Milling tool wear sample.
Tool blade image: 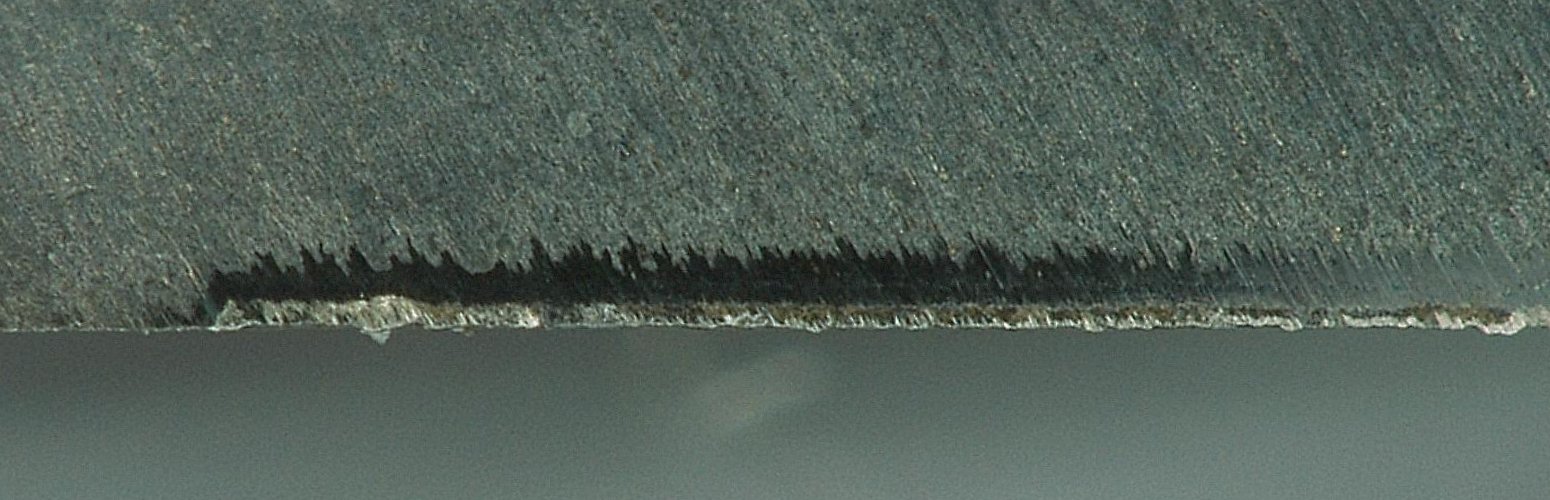
Chip image: 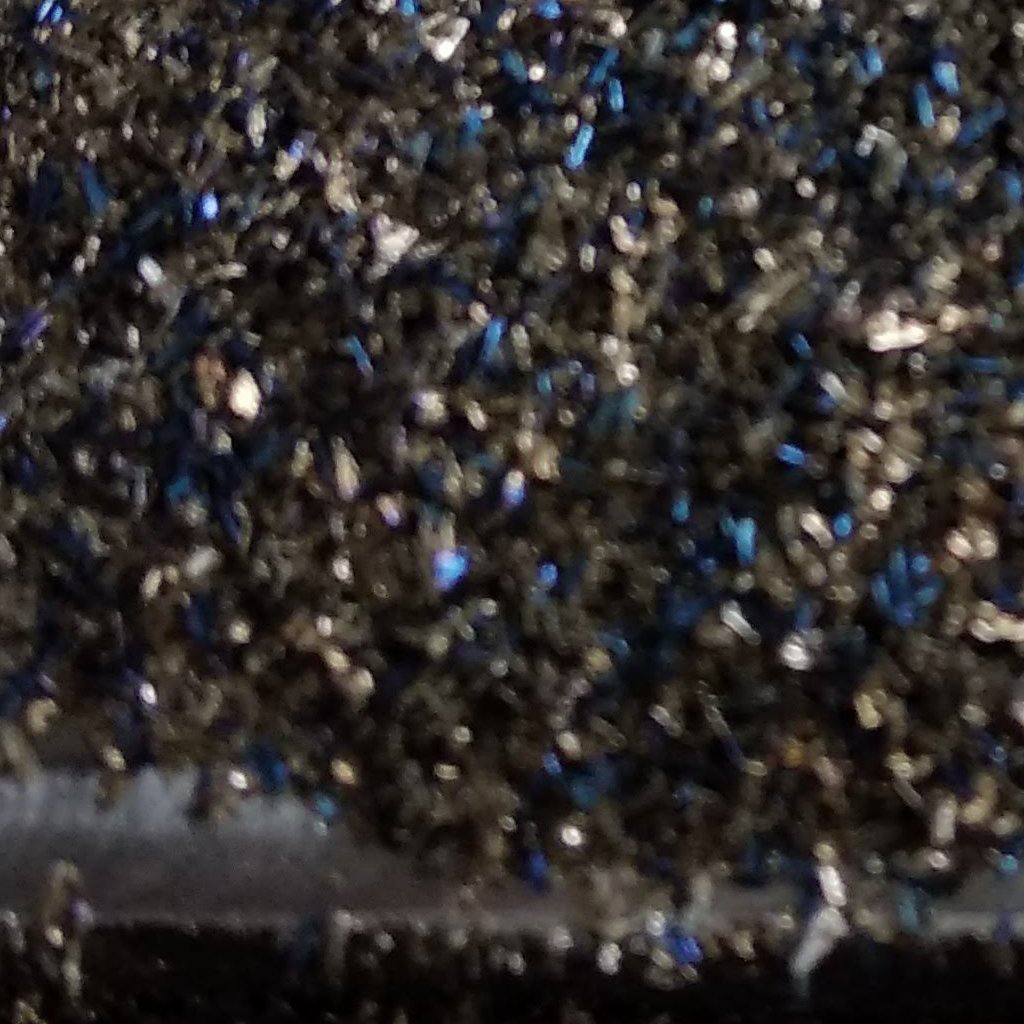
Workpiece image: 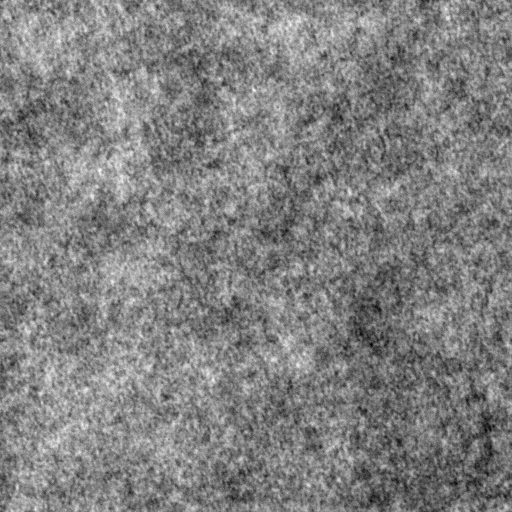
Tool wear state: dulled
Gaps: 12.44
Flank wear: 121.09
Overhang: 23.75
Force-signal Mel-spectrograms (X, Y, Z axes): 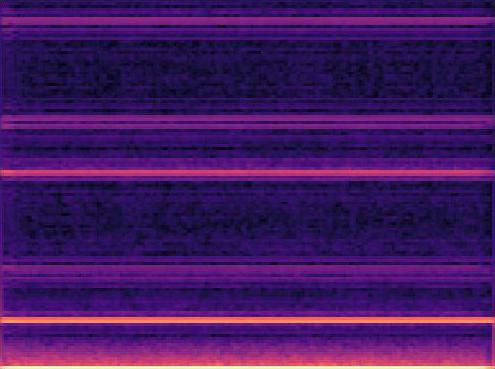 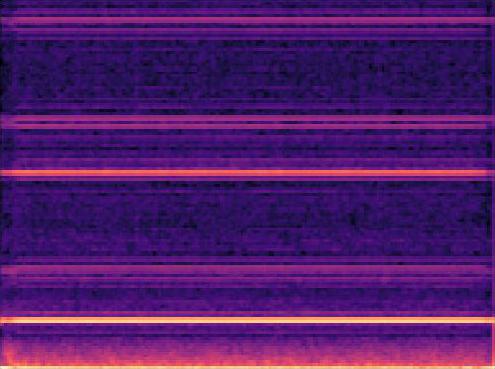 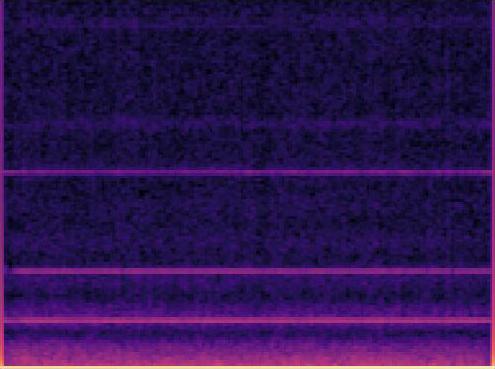
Force-signal scalograms (X, Y, Z axes): 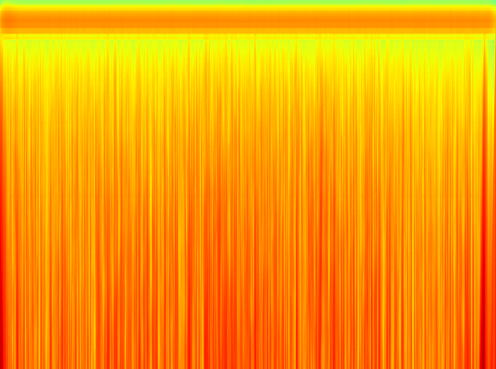 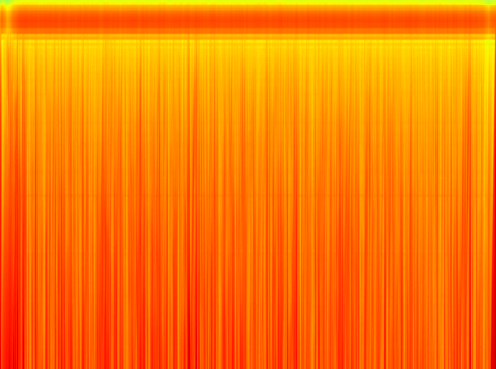 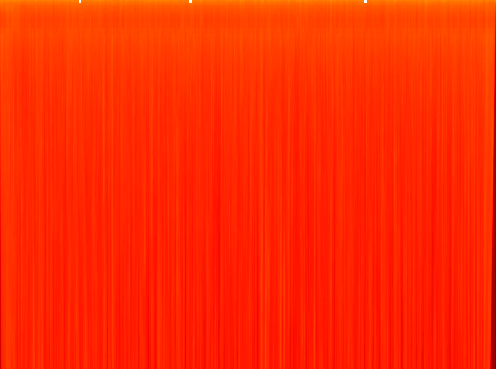
Force phase: accelerated_severe_wear